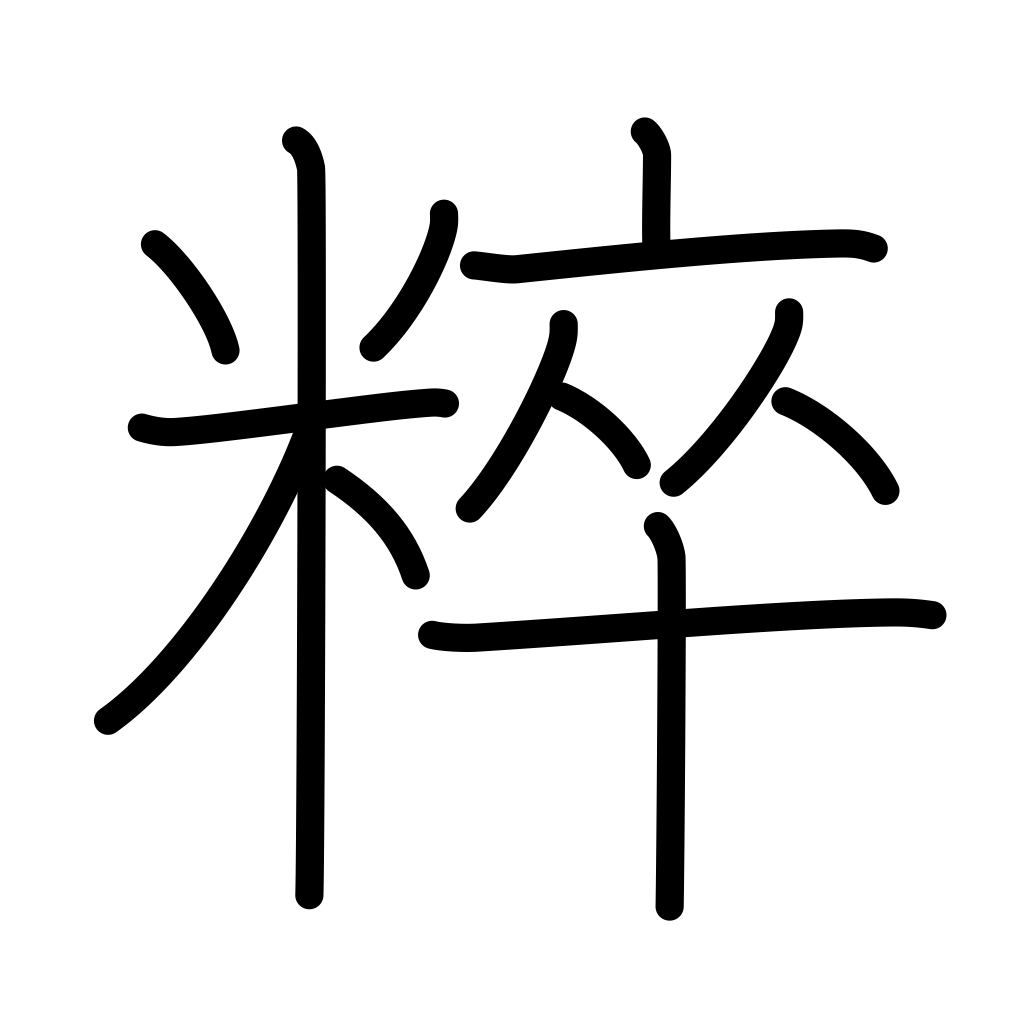
Meaning: pure, unadulterated, select